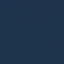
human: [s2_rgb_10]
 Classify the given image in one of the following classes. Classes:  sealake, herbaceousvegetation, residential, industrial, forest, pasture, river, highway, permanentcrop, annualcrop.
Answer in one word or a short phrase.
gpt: SeaLake